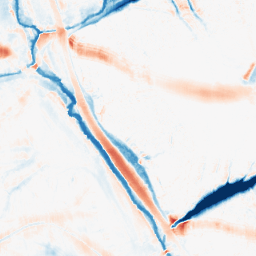
Category: morphological
Decomposition family: morphological_ellipse
Decomposition parameters: operation: average
width: 30
height: 20
Upsampling method: bilinear
Upsampling parameters: scale: 8
Upsampling scale: 8